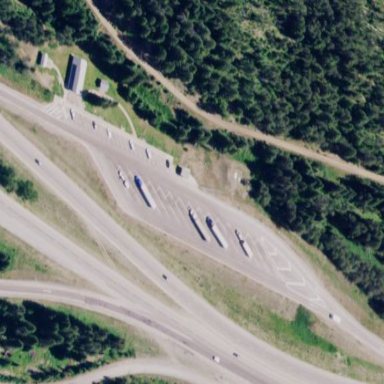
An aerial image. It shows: Rest area along the road.